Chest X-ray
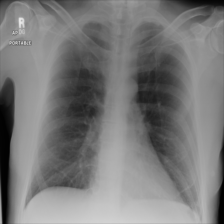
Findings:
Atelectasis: positive
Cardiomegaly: negative
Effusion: negative
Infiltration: negative
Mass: negative
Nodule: negative
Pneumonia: negative
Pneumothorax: negative
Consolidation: negative
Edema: negative
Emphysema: negative
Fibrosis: negative
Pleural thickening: positive
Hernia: negative